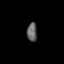
Tissue: lung
Cell type: Endothelial cells
Senescence score: 0.6697
Nuclear area (px): 190
Mean DAPI intensity: 95.884